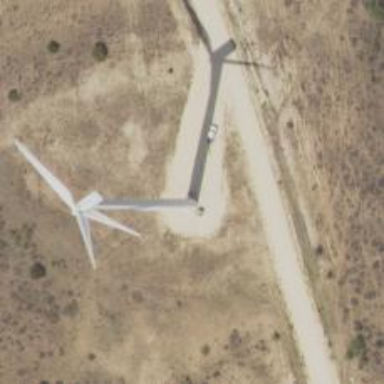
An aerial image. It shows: Wind generator powered by horizontal axis wind turbine.